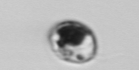
Label: flagellate